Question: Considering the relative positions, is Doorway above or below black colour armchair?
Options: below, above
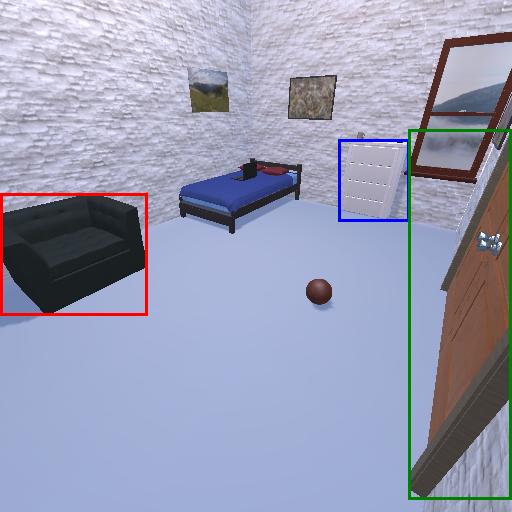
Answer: below